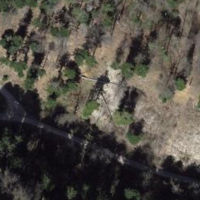
EUNIS habitat code: 41
Species observed at this site:
Allium ursinum
Tussilago farfara
Lacerta agilis